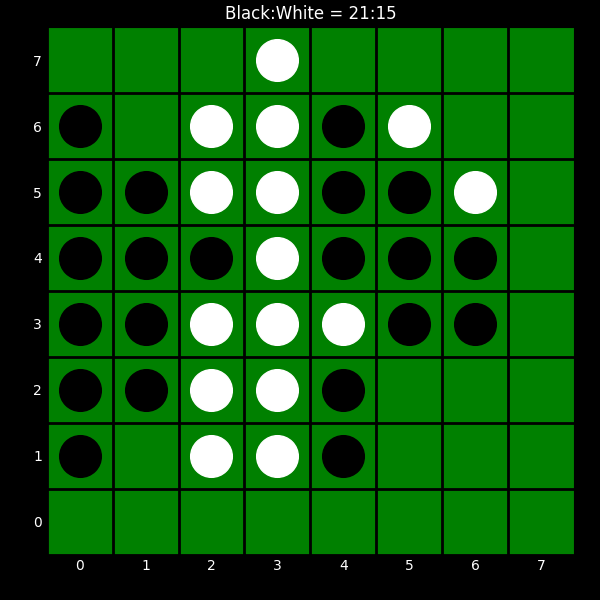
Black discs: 21
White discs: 15